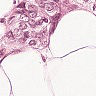
Metastatic tissue present: yes